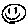
Label: smiley face